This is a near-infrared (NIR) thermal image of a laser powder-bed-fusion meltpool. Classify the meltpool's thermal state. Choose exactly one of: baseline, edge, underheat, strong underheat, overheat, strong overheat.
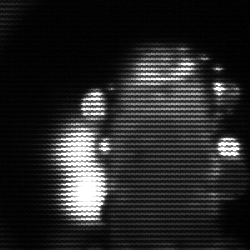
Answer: strong underheat